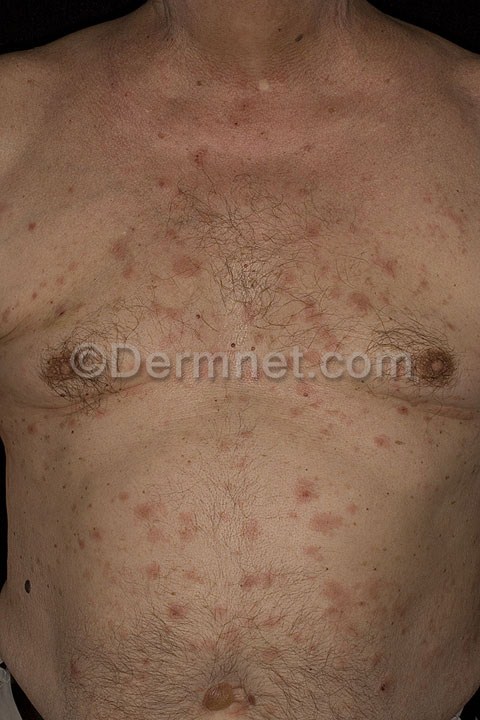
Disease: Bullous Disease Photos